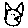
Label: cat